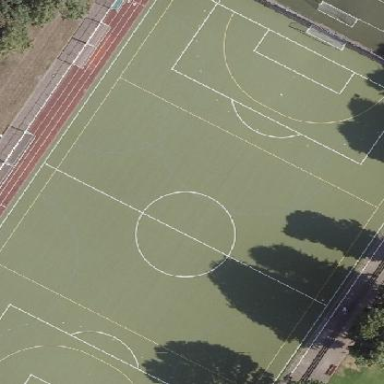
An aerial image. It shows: Artificial turf soccer pitch for leisure sport activities.